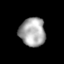
Tissue: lung
Cell type: Epithelial cells
Senescence score: 0.5485
Nuclear area (px): 725
Mean DAPI intensity: 167.051